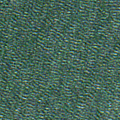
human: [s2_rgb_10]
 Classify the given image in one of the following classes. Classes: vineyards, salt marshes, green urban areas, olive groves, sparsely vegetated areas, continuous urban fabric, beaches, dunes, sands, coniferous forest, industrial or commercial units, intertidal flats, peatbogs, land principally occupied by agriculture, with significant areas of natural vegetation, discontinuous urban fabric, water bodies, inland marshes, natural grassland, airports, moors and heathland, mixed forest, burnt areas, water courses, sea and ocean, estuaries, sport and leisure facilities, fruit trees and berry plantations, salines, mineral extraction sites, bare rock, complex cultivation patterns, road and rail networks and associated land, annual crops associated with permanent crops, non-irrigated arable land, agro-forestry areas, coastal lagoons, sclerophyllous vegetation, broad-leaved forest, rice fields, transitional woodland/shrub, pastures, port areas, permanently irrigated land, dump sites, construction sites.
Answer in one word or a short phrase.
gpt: sea and ocean